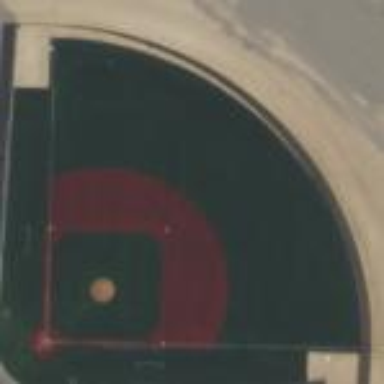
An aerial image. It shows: Baseball pitch for leisure land activities.